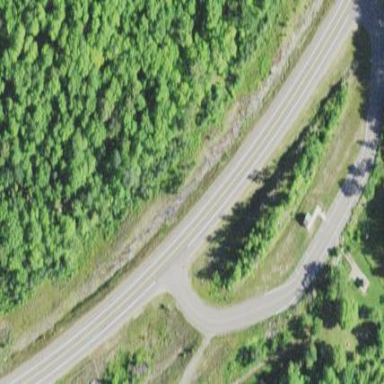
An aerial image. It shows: Rest area on the road.